如图，在 $\triangle ABC$ 中，已知 $AB = AC$，$\angle BAC = 36^\circ$，将 $\triangle ABC$ 绕点 $C$ 顺时针旋转到 $\triangle A_1B_1C$，使点 $B_1$ 落在 $AC$ 上，那么 $\angle AA_1B_1$ 的度数是 $\underline{\qquad}^\circ$.

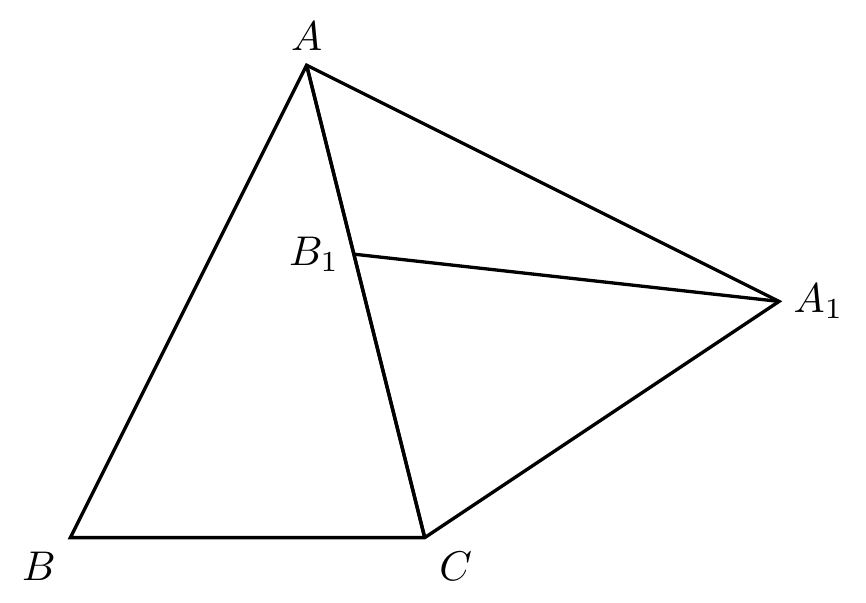
【解答】
解：$\because AB = AC$，$\angle BAC = 36^\circ$，

$\therefore \angle ACB = \angle B = (180^\circ - 36^\circ) \div 2 = 72^\circ$,

由旋转得：$\angle ACA_1 = \angle ACB = 72^\circ$，$\angle BA_1C = \angle BAC = 36^\circ$，$AC = A_1C$,

$\therefore \angle AA_1C = (180^\circ - 72^\circ) \div 2 = 54^\circ$,

$\therefore \angle AA_1B_1 = \angle AA_1C - \angle BA_1C = 54^\circ - 36^\circ = 18^\circ$,

故答案为：$18^\circ$.